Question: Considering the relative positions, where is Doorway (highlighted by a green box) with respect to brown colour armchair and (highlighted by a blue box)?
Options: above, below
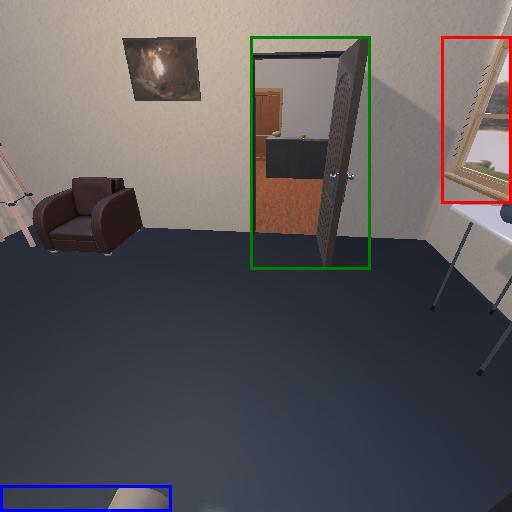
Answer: above